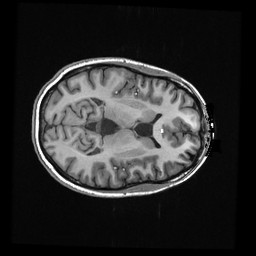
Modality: T1w
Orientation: axial
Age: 30
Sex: male